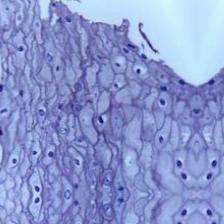
Diagnosis: Normal